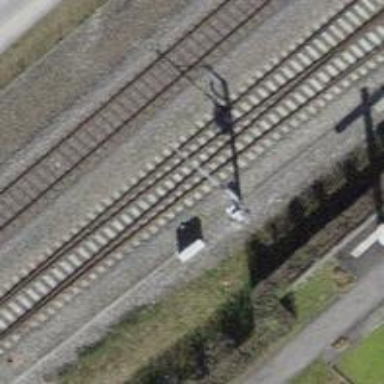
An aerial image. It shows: Siding railway track with electrified contact line.